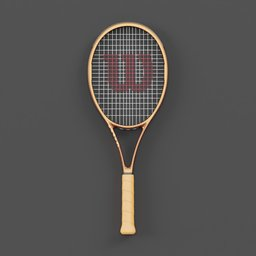
Label: tools